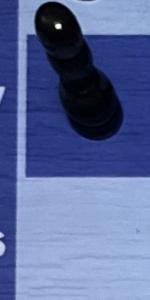
Label: Empty